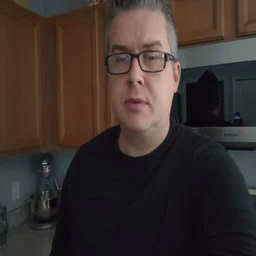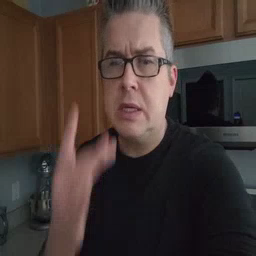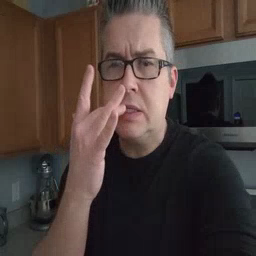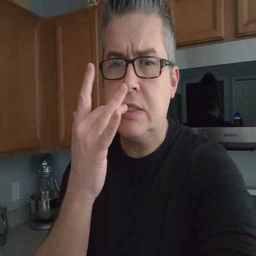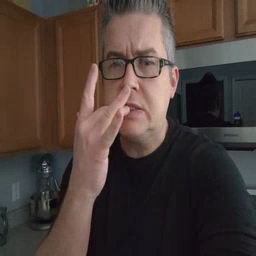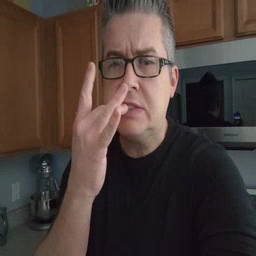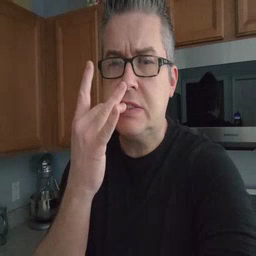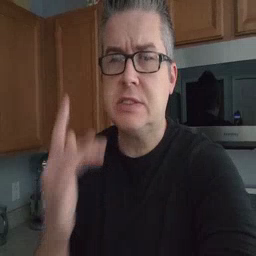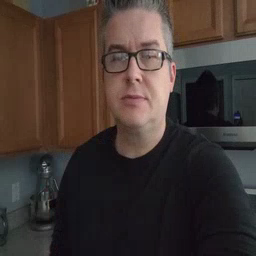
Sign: taste